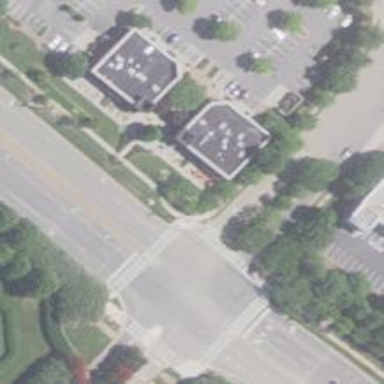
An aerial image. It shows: Marked crossing on footway.